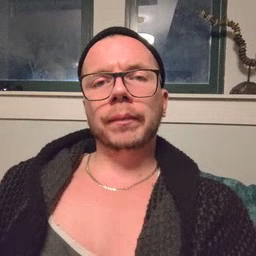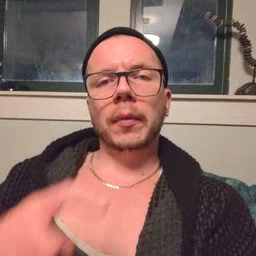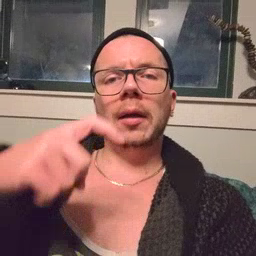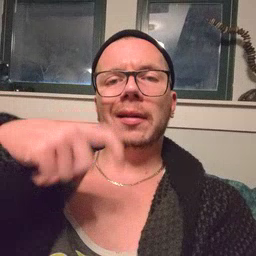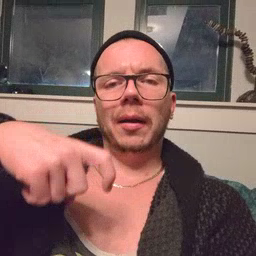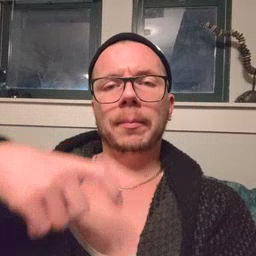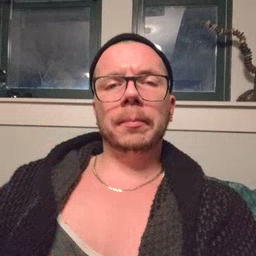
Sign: time